Question: I'm not so new in CRM 2011, but I faced with one big problem... I found some solution on net that makes some scoring/ranking system in CRM. I was completely confused when I saw star in top status bar, above ribbon buttons bar, next to username on right corner of screen.

When I click on this button, I open div with some information about users, and scores they have.
1. Where I can put Java Script function (jQuery for example) that can be executed globally? How to call that function, what event to catch? I need this button/function be active on all pages in CRM like this one.
2. What is id of that place in top bar? I need it to put this button from my script.
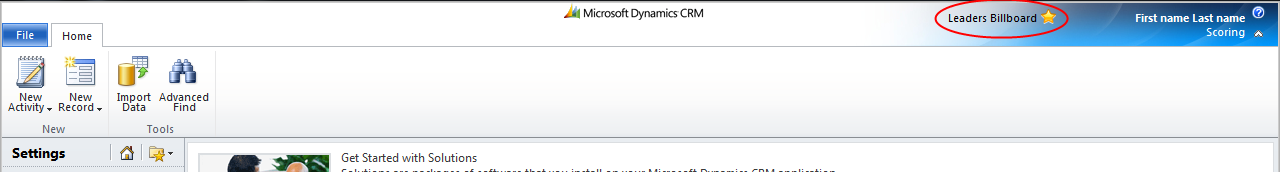
Answer: The CRM solution you appear to be talking about is this
<URL>
This is obviously unsupported.
However they achieve it by adding a dummy button to the ribbon, specifically the Jewel Menu.
This button command is linked to a JS function in a webresource.
The button is always hidden but the JS file is always loaded.
It should be noted that your JS is loaded into Main.aspx (the root document)
From there its a matter of injecting HTML elements or javascript into the desired frame. (Nav or Content)
Here is the RibbonDiffXML to add to a solution.
'''
<RibbonDiffXml>
<CustomActions>
<CustomAction Id="Dummy.CustomAction" Location="Mscrm.Jewel.Controls1._children" Sequence="41">
<CommandUIDefinition>
<Button Id="Dummy" Command="Dummy.Command" Sequence="50" ToolTipTitle="$LocLabels:Dummy.LabelText" LabelText="$LocLabels:Dummy.LabelText" ToolTipDescription="$LocLabels:Dummy.Description" TemplateAlias="isv" />
</CommandUIDefinition>
</CustomAction>
</CustomActions>
<Templates>
<RibbonTemplates Id="Mscrm.Templates"></RibbonTemplates>
</Templates>
<CommandDefinitions>
<CommandDefinition Id="Dummy.Command">
<EnableRules />
<DisplayRules>
<DisplayRule Id="Dummy.Command.DisplayRule.PageRule" />
</DisplayRules>
<Actions>
<JavaScriptFunction Library="$webresource:MyGlobal.js" FunctionName="Anything" />
</Actions>
</CommandDefinition>
</CommandDefinitions>
<RuleDefinitions>
<TabDisplayRules />
<DisplayRules>
<DisplayRule Id="Dummy.Command.DisplayRule.PageRule">
<PageRule Address="aaaa" />
</DisplayRule>
</DisplayRules>
<EnableRules />
</RuleDefinitions>
<LocLabels>
<LocLabel Id="Dummy.Description">
<Titles>
<Title languagecode="1033" description="Description" />
</Titles>
</LocLabel>
<LocLabel Id="Dummy.LabelText">
<Titles>
<Title languagecode="1033" description="Description" />
</Titles>
</LocLabel>
</LocLabels>
'''
This goes in the root ImportExportXml element of the customizations.xml
You may also need to add Application Ribbons as a solution component via the UI